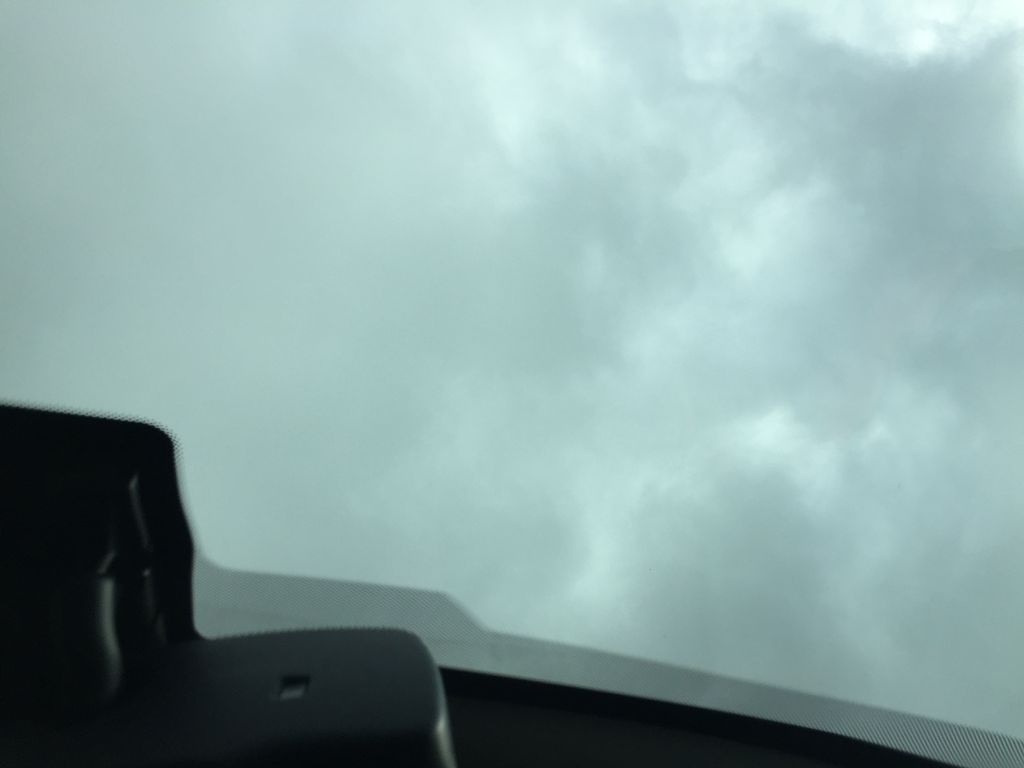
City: vancouver